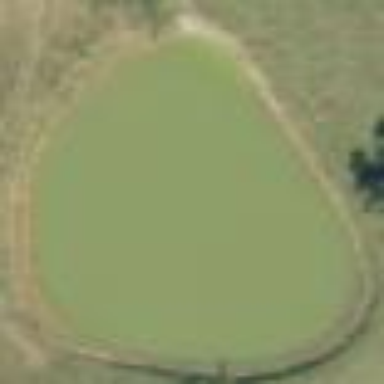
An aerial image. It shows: Pond surrounded by natural water basin.